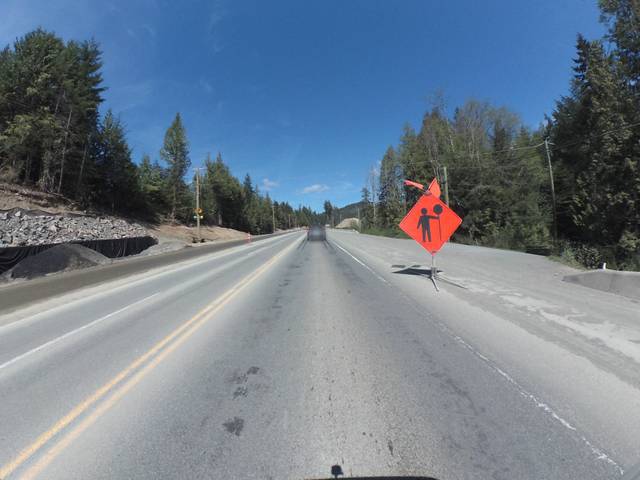
Region: Canada
Coordinates: 48.552, -123.57